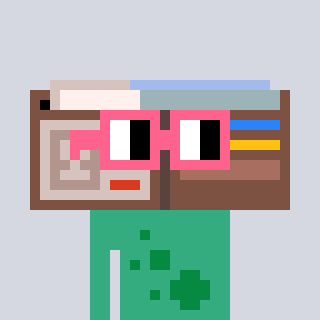
a pixel art character with square pink glasses, a wallet-shaped head and a teal-colored body on a cool background